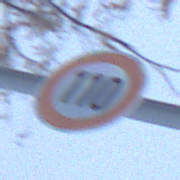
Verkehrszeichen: Geschwindigkeit110
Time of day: Midday
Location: Outdoor (Nature)
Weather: Overcast
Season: Winter
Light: Natural